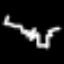
Label: squiggle